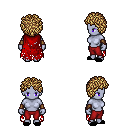
a pixel art fantasy rpg character, female body template, dark elf, purple skin, red tattered cape, red pants, blonde curly afro hairstyle, cloth bracers, black slippers, four views (front, back, left, right), 2x2 character sprite sheet, small pixel art, hard edges, no anti-aliasing